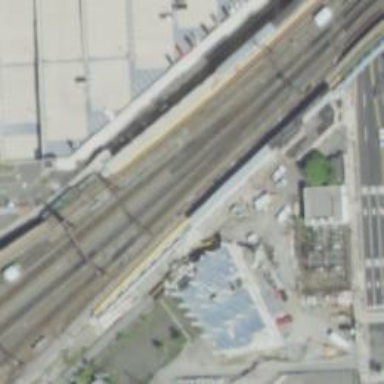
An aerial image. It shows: Railway track with contact lines for electrification.